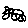
Label: car